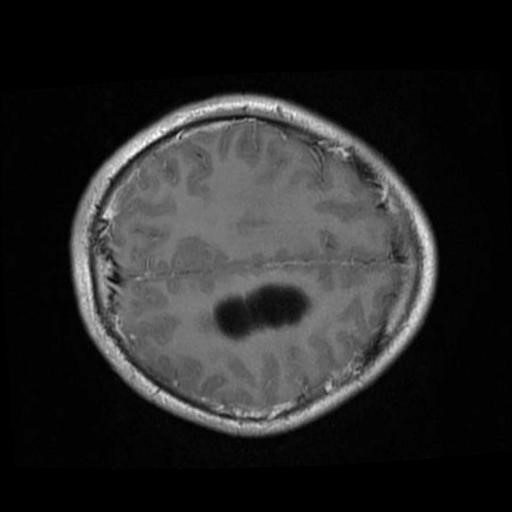
Label: brain_glioma